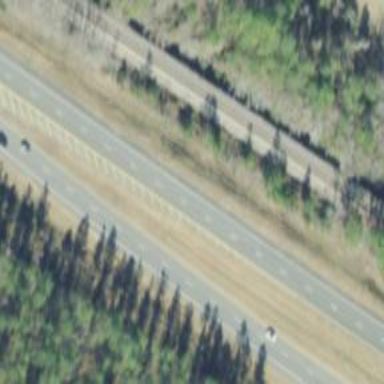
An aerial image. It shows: Asphalt road designated as trunk highway.